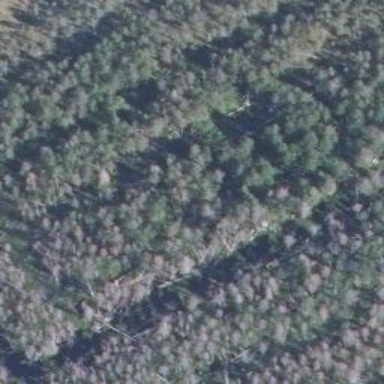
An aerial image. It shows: Needle-leaved woodland.